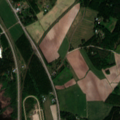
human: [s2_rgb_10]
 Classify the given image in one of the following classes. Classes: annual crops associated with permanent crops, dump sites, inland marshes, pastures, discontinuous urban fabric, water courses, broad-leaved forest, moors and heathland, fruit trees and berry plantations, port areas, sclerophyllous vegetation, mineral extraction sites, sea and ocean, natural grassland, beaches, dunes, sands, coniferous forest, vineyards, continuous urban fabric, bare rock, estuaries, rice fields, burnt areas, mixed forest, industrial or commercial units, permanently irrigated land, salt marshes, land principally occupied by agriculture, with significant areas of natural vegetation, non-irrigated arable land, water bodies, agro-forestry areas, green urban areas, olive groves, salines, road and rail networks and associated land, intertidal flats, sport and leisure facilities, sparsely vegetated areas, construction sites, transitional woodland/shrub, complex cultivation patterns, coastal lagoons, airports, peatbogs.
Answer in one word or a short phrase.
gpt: non-irrigated arable land, land principally occupied by agriculture, with significant areas of natural vegetation, coniferous forest, mixed forest, water bodies